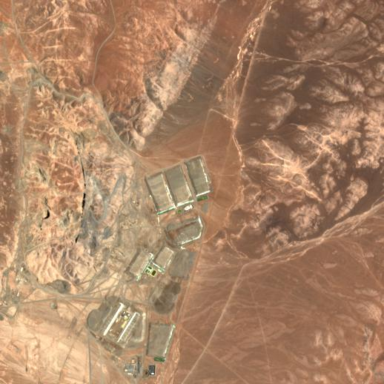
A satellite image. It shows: Industrial area used for mining.